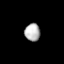
Tissue: lung
Cell type: Epithelial cells
Senescence score: 0.1405
Nuclear area (px): 268
Mean DAPI intensity: 178.698